Question: I have a collapsible section that I want to add an image and a count bubble too like the markup below..
'''
<a href="pa.aspx">
<img src="images/gf.png" alt="" class="ui-li-icon">
IT Change Controls<span class="ui-li-count">4</span>
</a>
'''
I problem is if I add anything but an '<h3>' tag the section header wont render properly. This is not working for me..
'''
<div data-role="collapsible" data-inset="false" data-collapsed="false">
<%--<h3>Section 1</h3>--%>
<a href="pa.aspx">
<img src="images/gf.png" alt="" class="ui-li-icon">
IT Change Controls<span class="ui-li-count">4</span>
</a>
'''
How can I get an image and a count bubble in the section header?

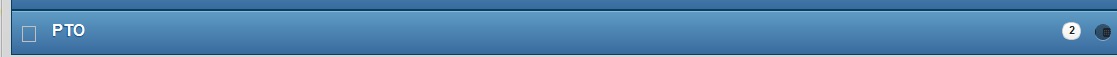
Answer: Maybe the following implementation is close to what you want:
'''
<!doctype html>
<html lang="en">
<head>
<title></title>
<link rel="stylesheet" href="http://code.jquery.com/mobile/1.1.1/jquery.mobile-1.1.1.min.css" />
<script src="http://code.jquery.com/jquery-1.7.1.min.js"></script>
<script src="http://code.jquery.com/mobile/1.1.1/jquery.mobile-1.1.1.min.js"></script>
<style>
div.col-set .ui-icon {
visibility:hidden;
}
div.col-set .comment-count {
float: right;
font-size: 11px;
}
div.col-set .img-set {
float: left;
}
div.col-set a {
text-decoration: none;
font-size: 11px;
}
div.col-set .col-text {
margin-left: 20px;
text-align: center;
float: left;
font-size: 11px;
}
</style>
</head>
<body>
<div data-role="page">
<div data-role="content">
<div class="col-set" data-role="collapsible" data-collapsed="true">
<h3>
<a href="test.html">
<img src="http://jquerymobile.com/demos/1.0a4.1/docs/lists/images/sj.png" class="img-set" alt="SJ Flag" />
<div class="col-text">Test 1</div>
<span class="ui-li-count ui-btn-up-c ui-btn-corner-all comment-count">1</span>
</a>
</h3>
<p>Collapsible content 1.</p>
</div>
<div class="col-set" data-role="collapsible" data-collapsed="true">
<h3>
<a href="test.html">
<img src="http://jquerymobile.com/demos/1.0a4.1/docs/lists/images/sj.png" class="img-set" alt="SJ Flag" />
<div class="col-text">Test 2</div>
<span class="ui-li-count ui-btn-up-c ui-btn-corner-all comment-count">2</span>
</a>
</h3>
<p>Collapsible content 2.</p>
</div>
</div>
</div>
</body>
</html>
'''